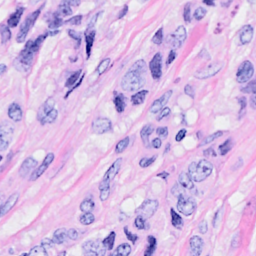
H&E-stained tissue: Breast